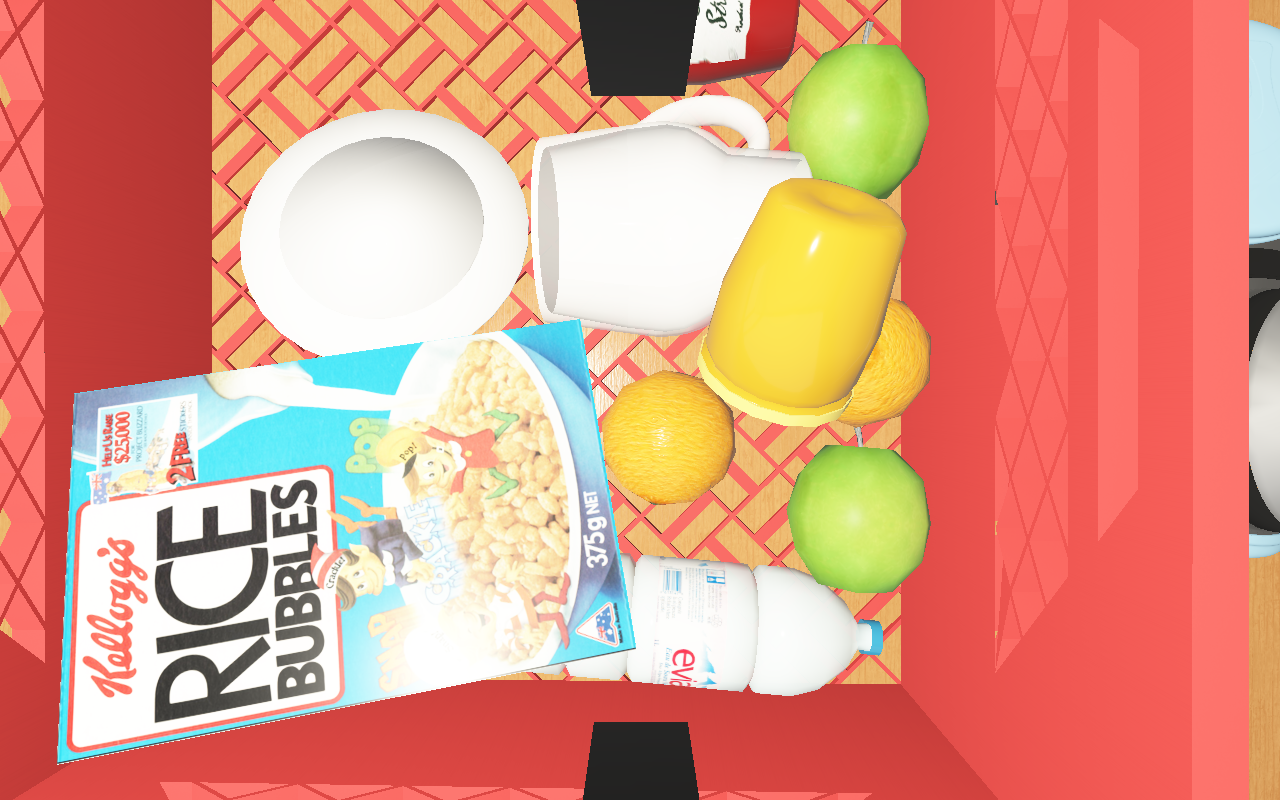
Objects in the scene:
carafe
apple
apple
orange
orange
plate
jam jar
cereal box
cereal box
biscuit box